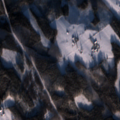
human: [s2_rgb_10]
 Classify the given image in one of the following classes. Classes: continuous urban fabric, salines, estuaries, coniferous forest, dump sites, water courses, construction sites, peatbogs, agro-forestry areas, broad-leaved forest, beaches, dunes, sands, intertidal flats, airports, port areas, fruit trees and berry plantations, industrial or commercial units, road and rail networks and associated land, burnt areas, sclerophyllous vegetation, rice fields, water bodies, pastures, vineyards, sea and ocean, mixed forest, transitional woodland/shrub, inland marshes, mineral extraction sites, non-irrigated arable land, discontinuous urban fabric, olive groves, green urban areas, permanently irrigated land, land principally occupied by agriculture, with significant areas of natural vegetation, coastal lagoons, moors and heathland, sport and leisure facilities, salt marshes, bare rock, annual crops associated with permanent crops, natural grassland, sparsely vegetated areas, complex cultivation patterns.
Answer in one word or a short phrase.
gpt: non-irrigated arable land, mixed forest